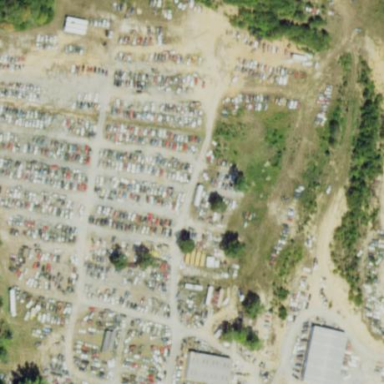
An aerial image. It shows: Industrial area designated as scrap yard.